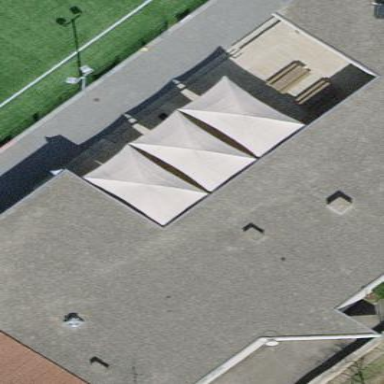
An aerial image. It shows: View of roof of building.